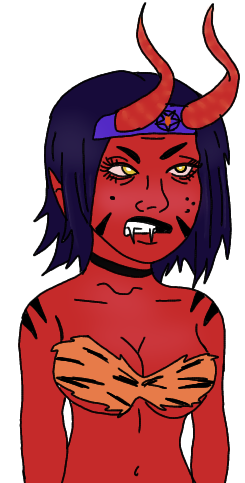
Label: 5_E-Thot